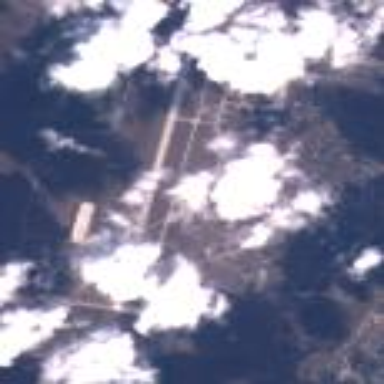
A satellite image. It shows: Military airfield located within aerodrome.